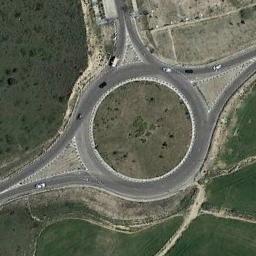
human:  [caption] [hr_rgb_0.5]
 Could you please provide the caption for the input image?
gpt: The roundabout is on the grass next to the bare land .

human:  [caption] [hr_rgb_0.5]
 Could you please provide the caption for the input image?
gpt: The roundabout is surrounded by grass .

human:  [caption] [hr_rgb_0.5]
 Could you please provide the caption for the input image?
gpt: The roundabout with three exits and entrances is in the lawn .

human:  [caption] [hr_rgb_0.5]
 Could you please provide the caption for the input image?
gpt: There are several moving vehicles on the road at the roundabout, With some trees and a large lawn around the roundabout .

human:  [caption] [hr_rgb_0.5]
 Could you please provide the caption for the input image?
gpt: There are some green meadows around the roundabout .